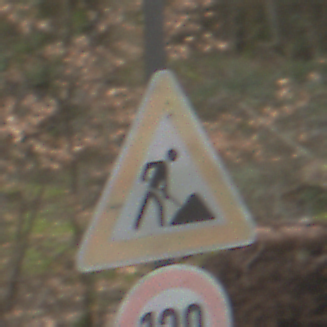
Verkehrszeichen: Arbeitsstelle
Zusatzzeichen unten: Geschwindigkeit130
Umgebung: Outdoor, Nature
Tageszeit: Midday
Wetter: Overcast
Licht: Natural
Jahreszeit: NotSpecified
Kontrast: LowContrast